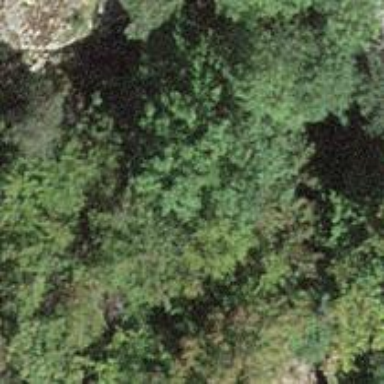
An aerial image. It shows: Cliff in nature.